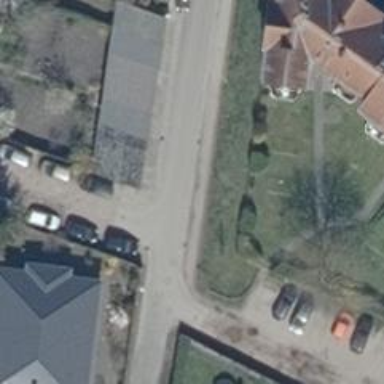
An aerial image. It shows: Compacted alley serving as service road.